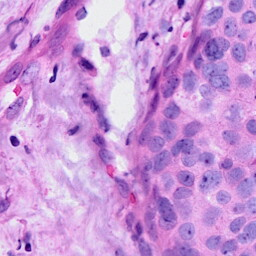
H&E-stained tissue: Breast